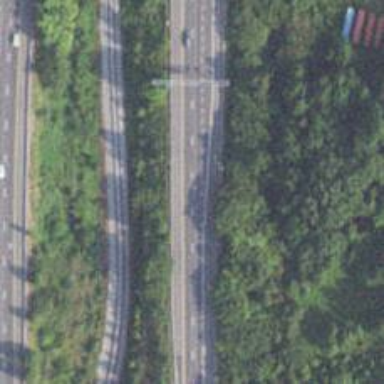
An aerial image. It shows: Motorway.